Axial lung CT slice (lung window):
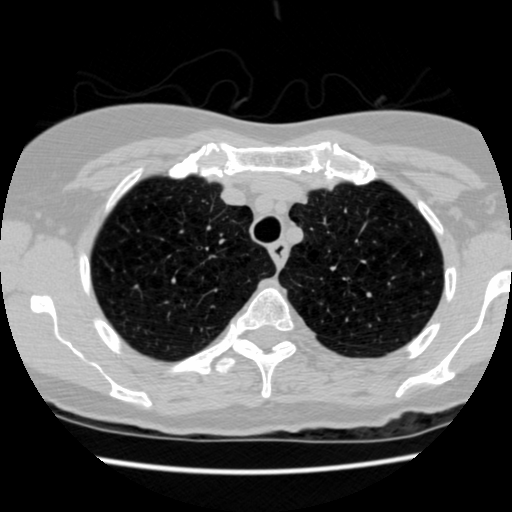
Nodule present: no